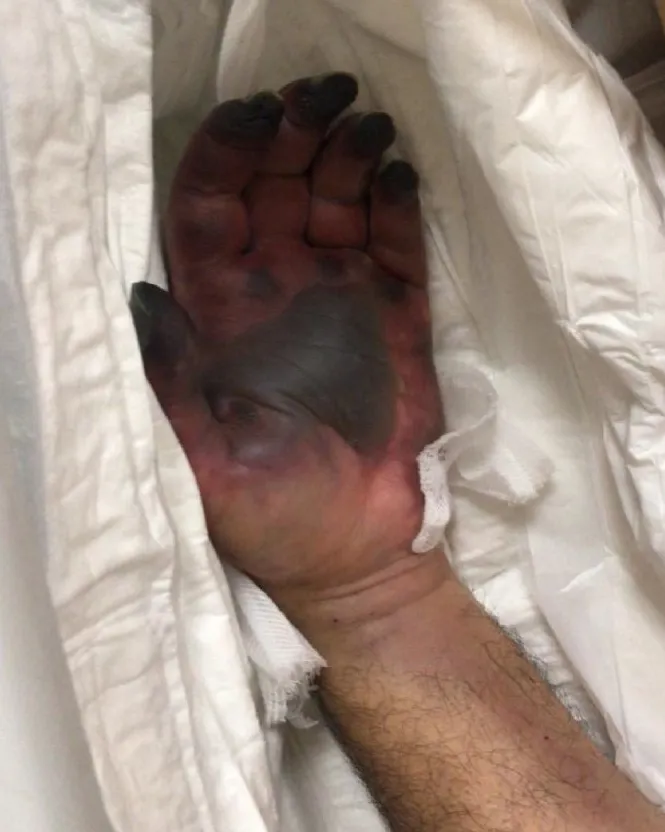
Left hand showing non-salvageable ischemia with significant gangrene.
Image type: medical_photograph (other_medical_photograph)